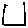
Label: square